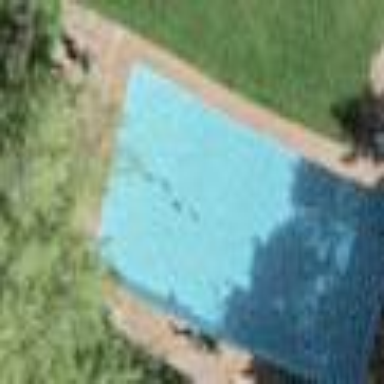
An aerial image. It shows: Swimming pool located in leisure land.